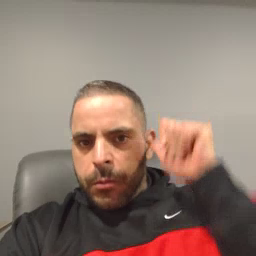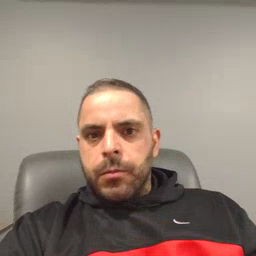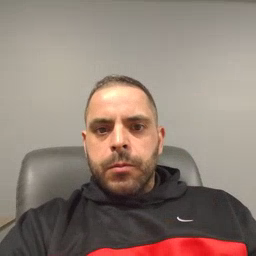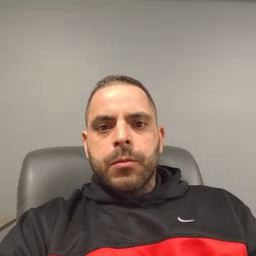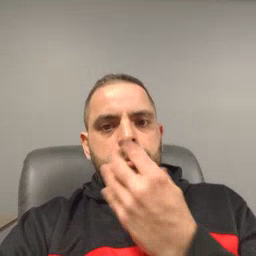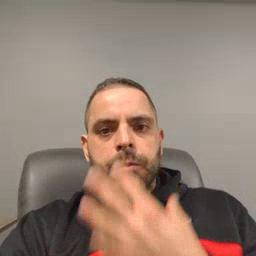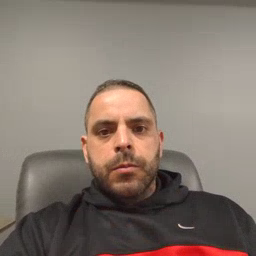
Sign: snack